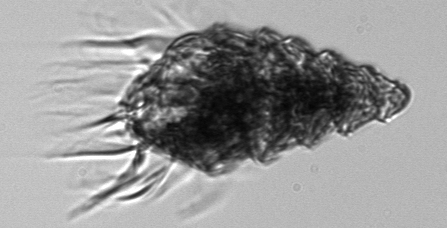
Label: Laboea_strobila